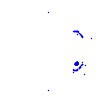
Particle: proton